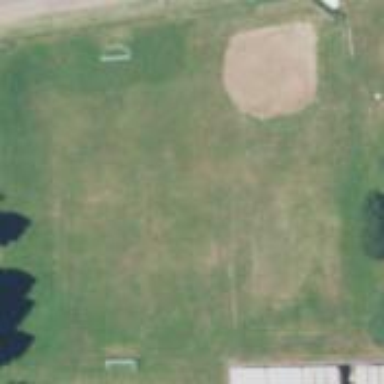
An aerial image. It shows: Baseball pitch for leisure and sports activities.